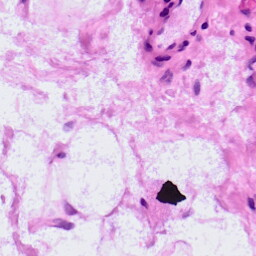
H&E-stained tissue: LymphNode